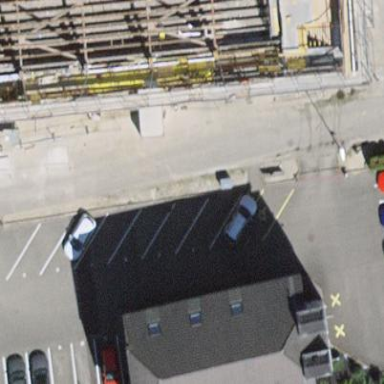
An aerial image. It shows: Parking area with surface.